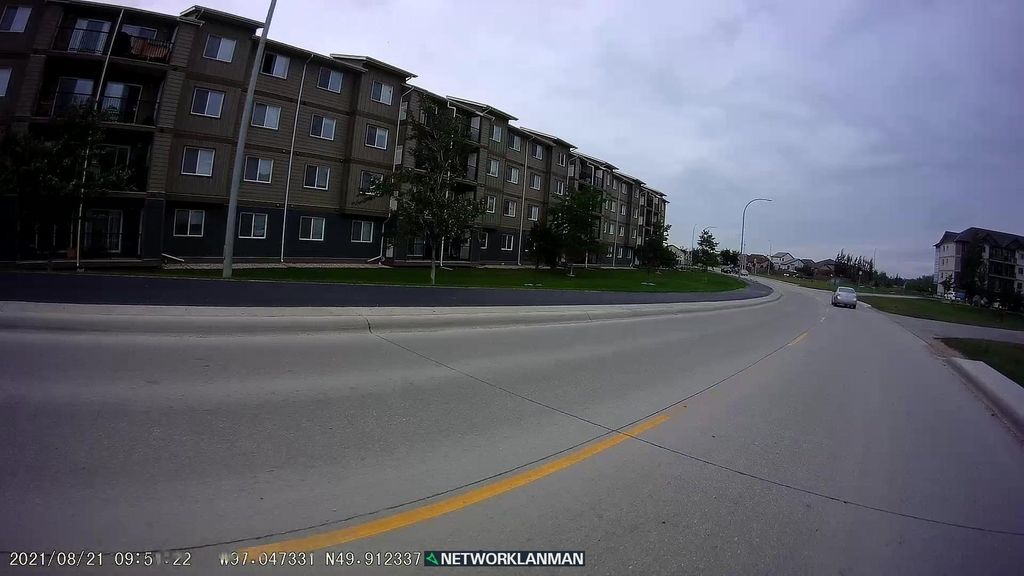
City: winnipeg